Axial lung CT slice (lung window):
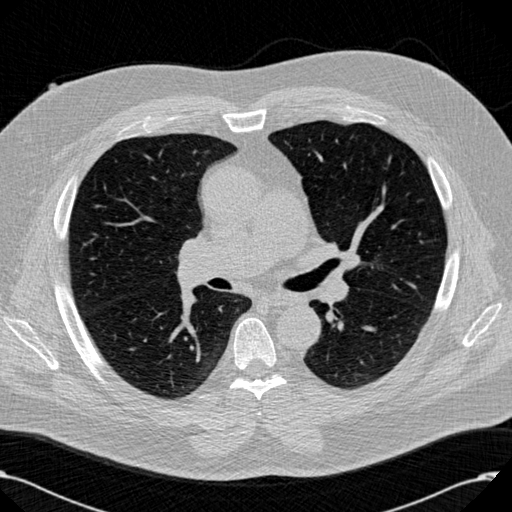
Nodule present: no